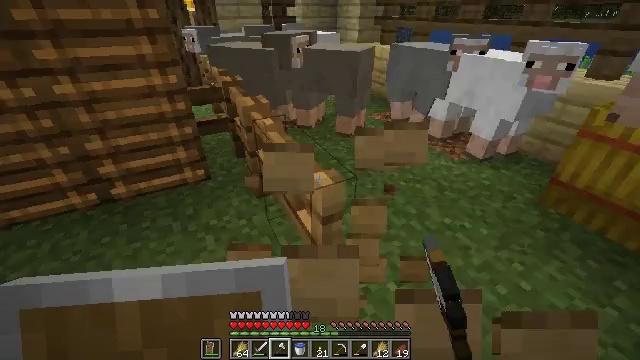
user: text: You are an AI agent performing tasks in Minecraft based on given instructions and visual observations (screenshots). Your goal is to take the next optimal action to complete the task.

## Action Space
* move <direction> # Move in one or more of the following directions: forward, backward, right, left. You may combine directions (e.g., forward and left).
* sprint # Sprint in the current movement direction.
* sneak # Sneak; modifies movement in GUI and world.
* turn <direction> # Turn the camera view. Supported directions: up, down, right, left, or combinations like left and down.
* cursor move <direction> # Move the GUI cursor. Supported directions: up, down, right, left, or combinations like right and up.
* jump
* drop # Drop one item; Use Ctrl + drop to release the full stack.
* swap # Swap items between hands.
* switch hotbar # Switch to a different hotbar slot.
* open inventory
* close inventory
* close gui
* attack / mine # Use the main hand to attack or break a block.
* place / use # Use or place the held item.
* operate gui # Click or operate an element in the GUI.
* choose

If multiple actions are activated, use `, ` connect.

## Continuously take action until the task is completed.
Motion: motion action
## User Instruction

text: Mine the oak fence from the structure.
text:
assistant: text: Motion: attack / mine